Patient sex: M
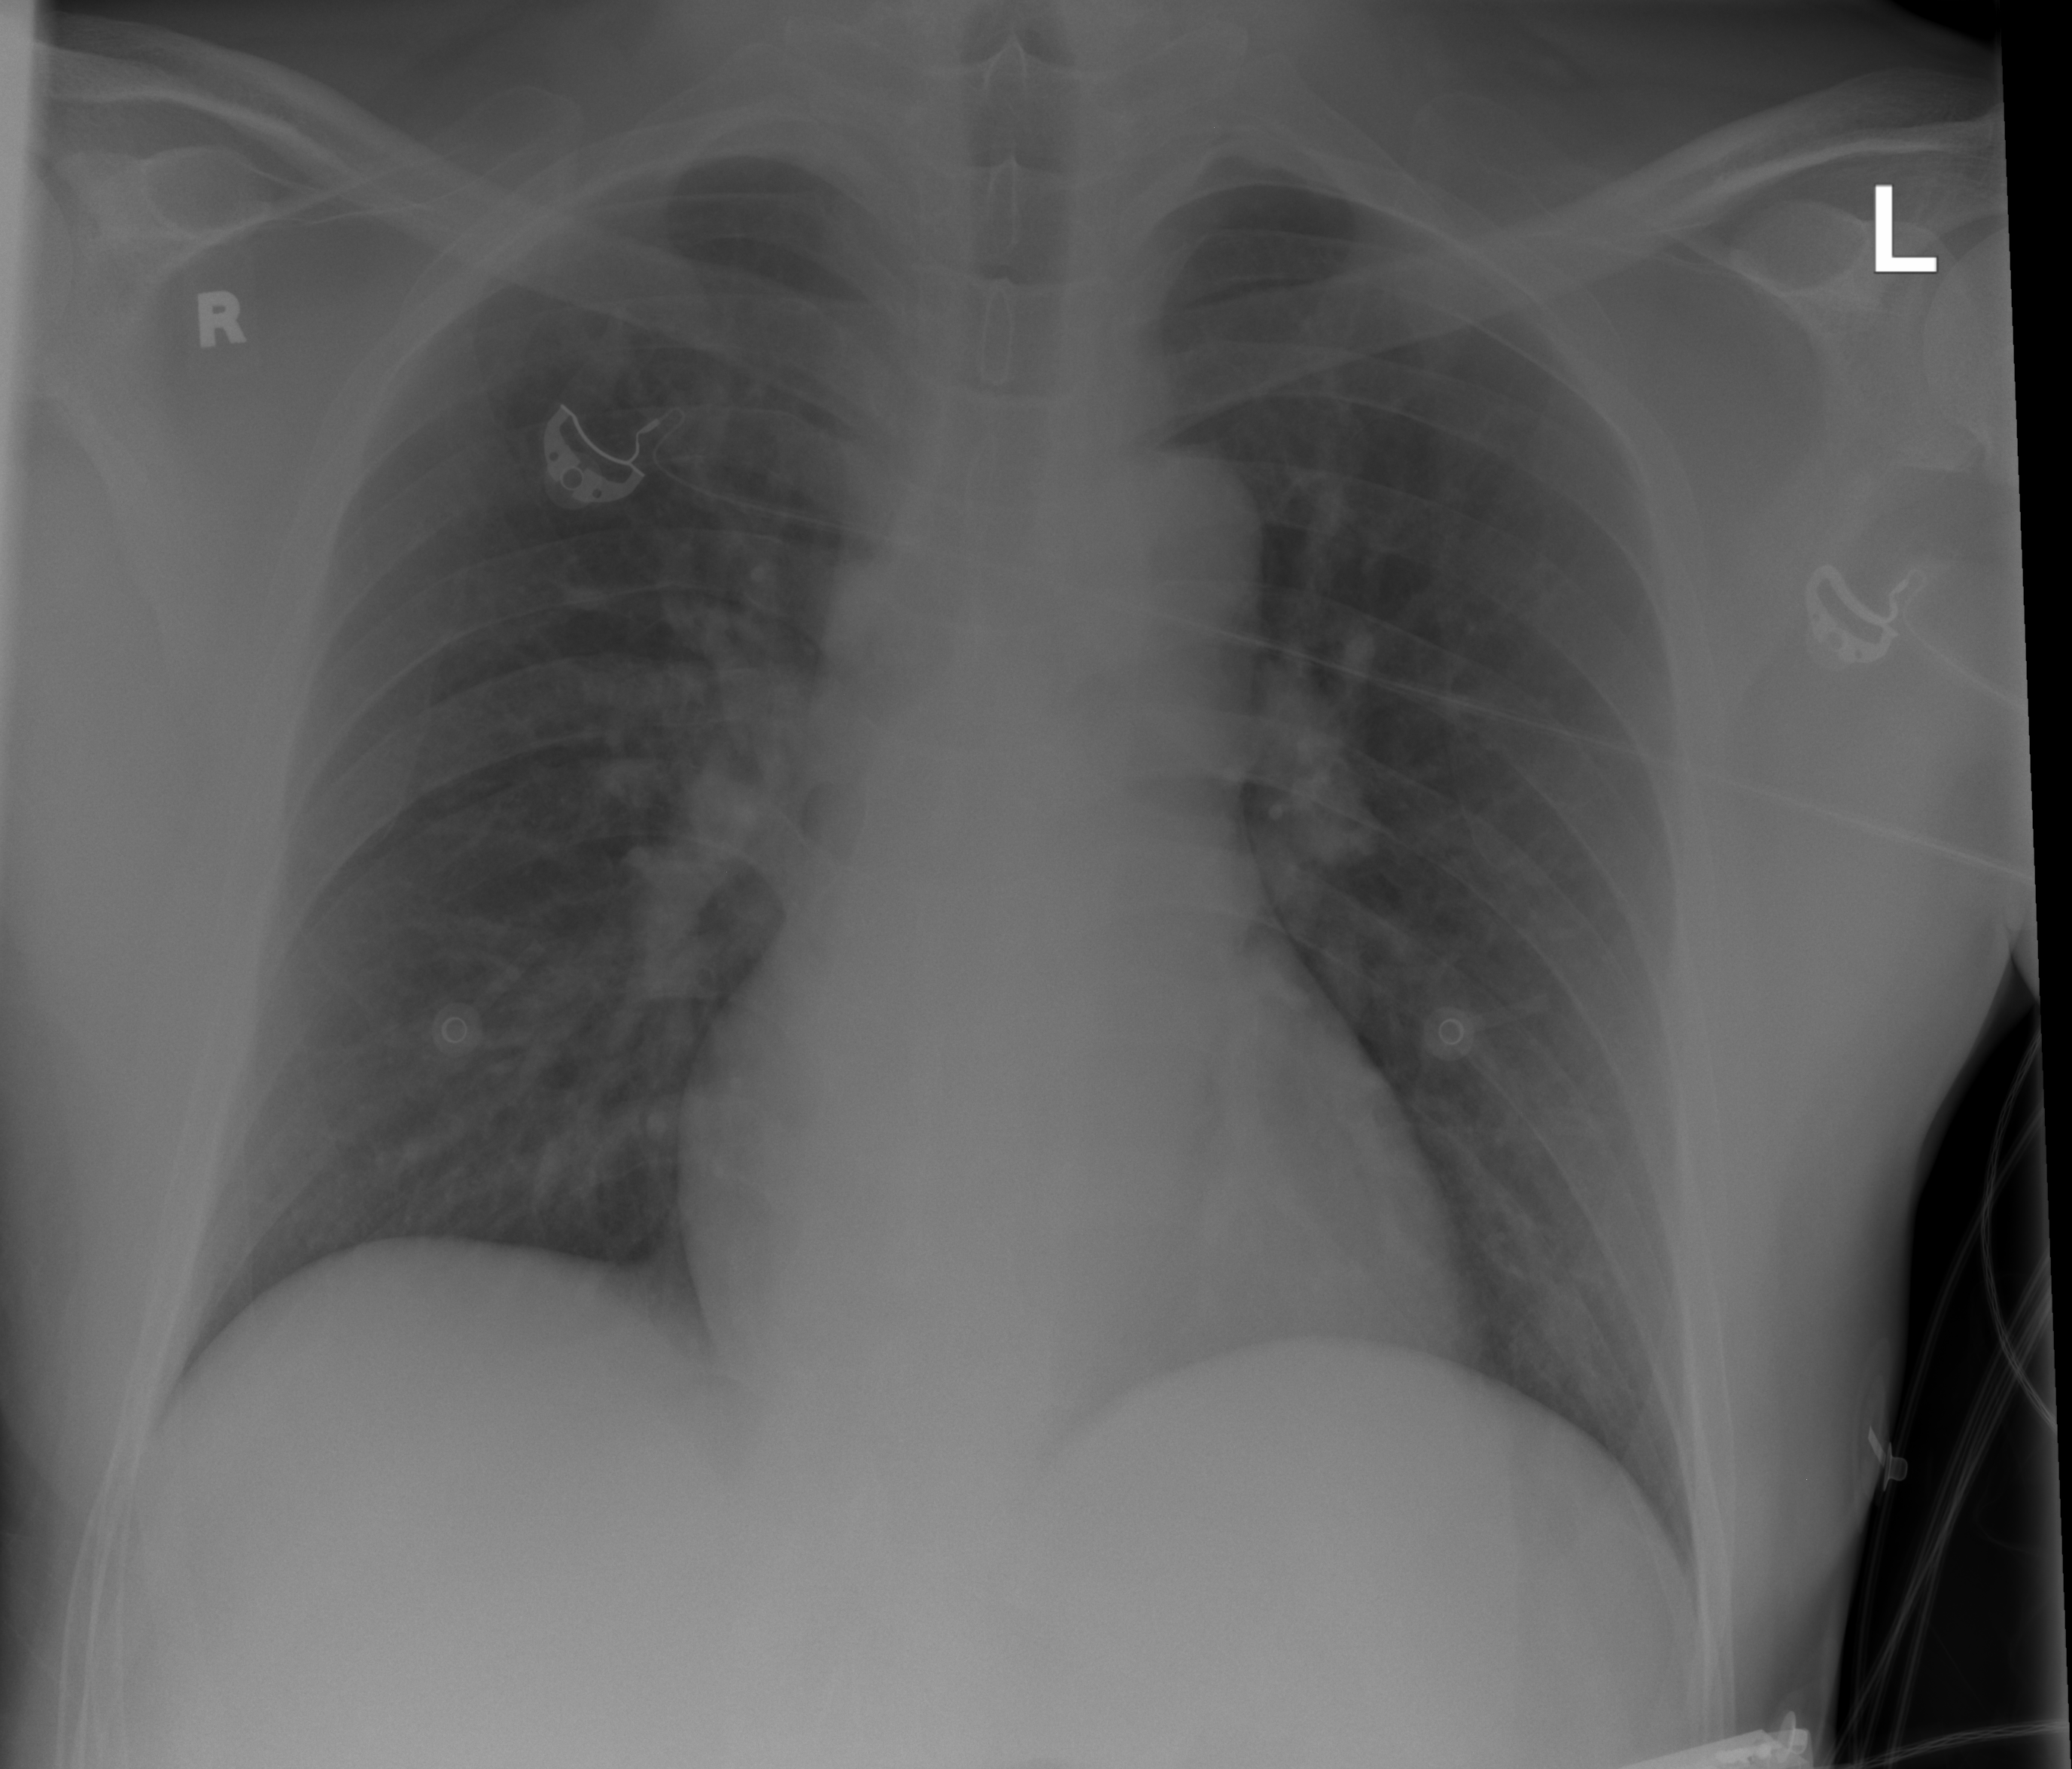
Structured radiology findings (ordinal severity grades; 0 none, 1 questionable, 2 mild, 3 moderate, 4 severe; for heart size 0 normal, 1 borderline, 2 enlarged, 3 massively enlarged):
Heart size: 0
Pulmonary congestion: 0
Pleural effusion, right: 0
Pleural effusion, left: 0
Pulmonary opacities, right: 0
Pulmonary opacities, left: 0
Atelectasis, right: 1
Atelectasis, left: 1